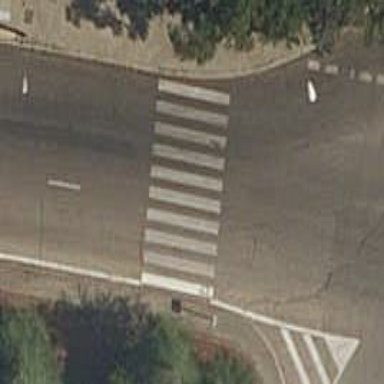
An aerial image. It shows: Uncontrolled road crossing.